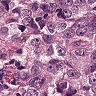
Metastatic tissue present: yes